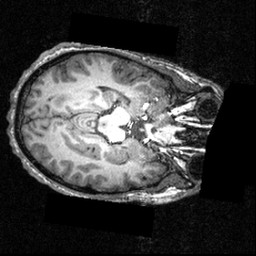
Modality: T1w
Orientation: axial
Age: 20
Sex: male
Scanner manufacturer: siemens
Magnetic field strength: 3.951 T
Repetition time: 1.5 s
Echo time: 0.00335 s